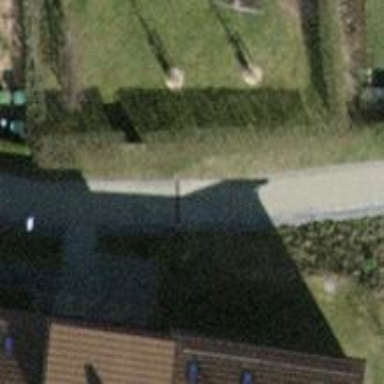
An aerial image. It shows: Set of steps on the road.